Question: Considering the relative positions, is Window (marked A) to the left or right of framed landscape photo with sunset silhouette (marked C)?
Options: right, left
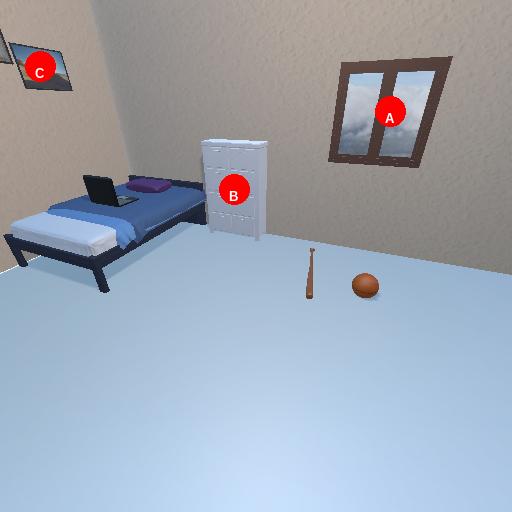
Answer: right